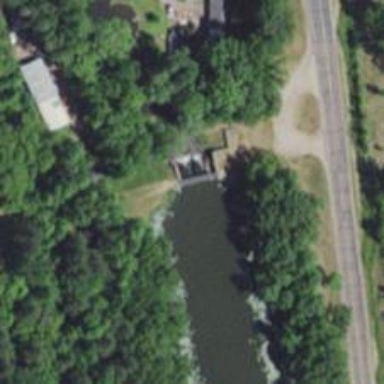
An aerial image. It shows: Reservoir with dam.